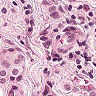
Metastatic tissue present: yes